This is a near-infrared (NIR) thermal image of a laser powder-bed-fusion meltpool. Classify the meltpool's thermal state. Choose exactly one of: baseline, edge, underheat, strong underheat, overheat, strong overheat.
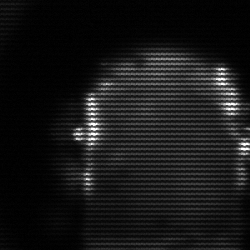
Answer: baseline